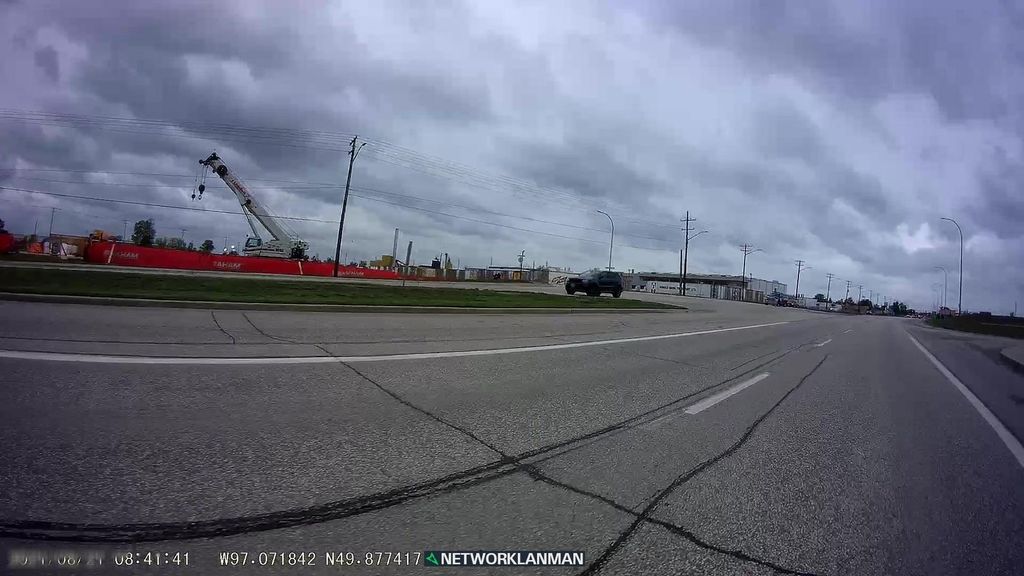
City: winnipeg